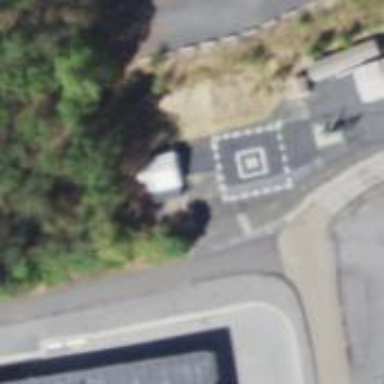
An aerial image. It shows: Image showing helipad at airport.